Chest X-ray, AP view. Patient: 61 years old, sex F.
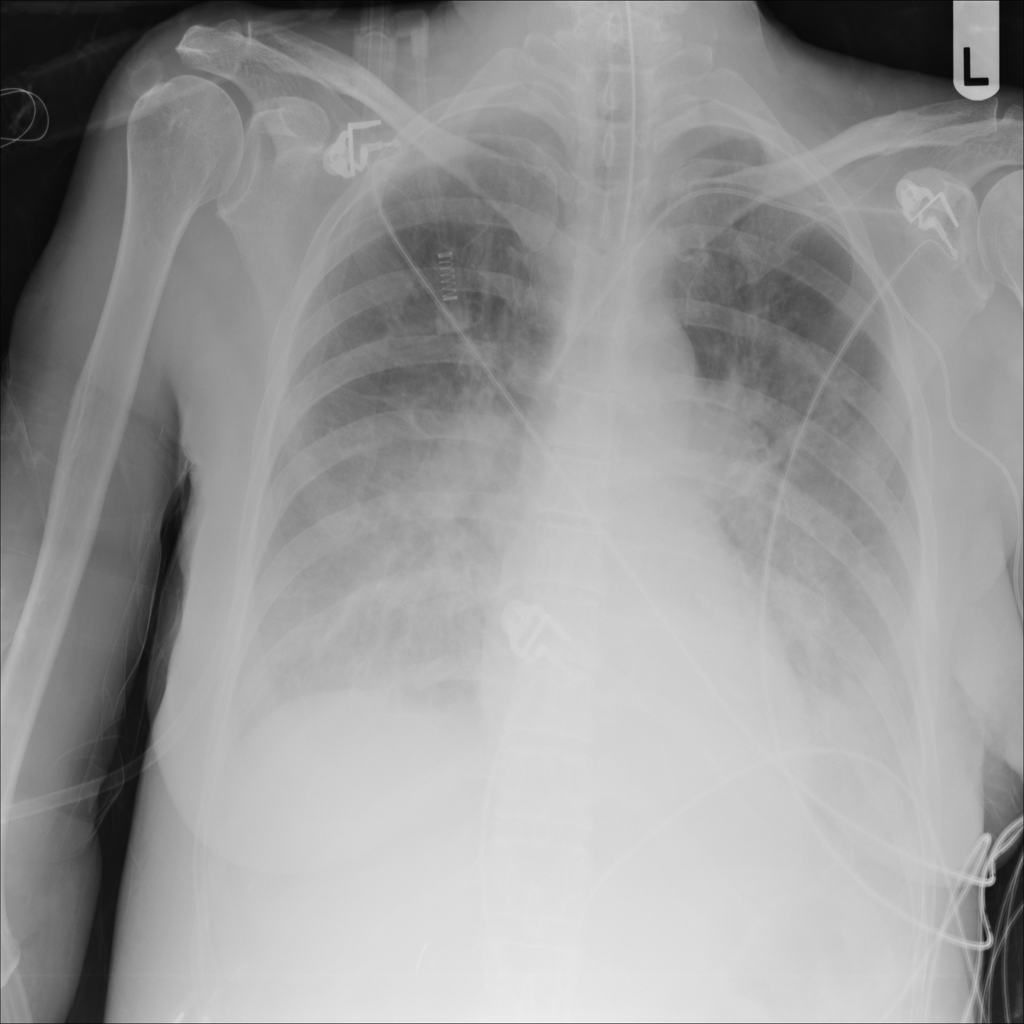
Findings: Consolidation